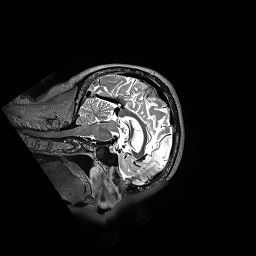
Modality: T2w
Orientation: sagittal
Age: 70
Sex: female